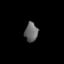
Tissue: skin
Cell type: Epithelial cells
Senescence score: 0.244
Nuclear area (px): 249
Mean DAPI intensity: 102.739